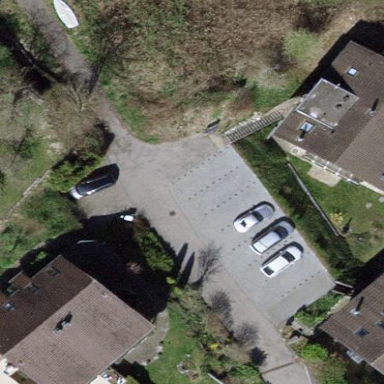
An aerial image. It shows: Parking area with surface.